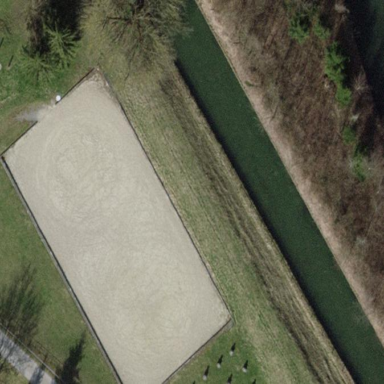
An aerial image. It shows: Equestrian pitch used for leisure and sports activities.